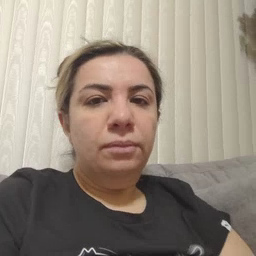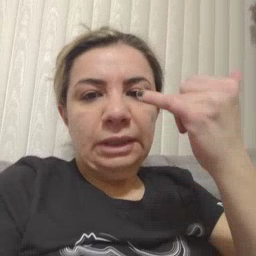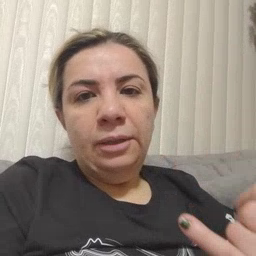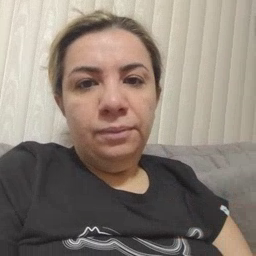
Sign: now